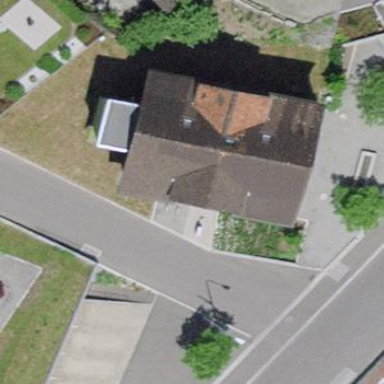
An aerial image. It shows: Building.